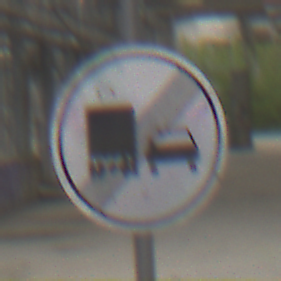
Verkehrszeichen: EndeUeberholverbotKraftfahrzeuge
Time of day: Midday
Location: Roofed (Special)
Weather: Overcast
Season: NotSpecified
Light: Natural